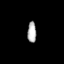
Tissue: skin
Cell type: Epithelial cells
Senescence score: 0.2328
Nuclear area (px): 179
Mean DAPI intensity: 176.994